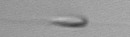
Label: flagellate_morphotype3